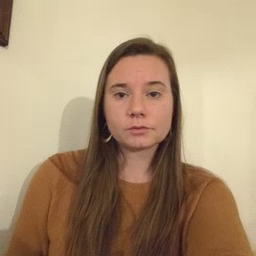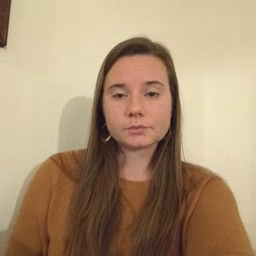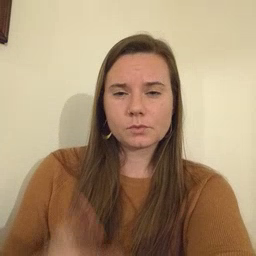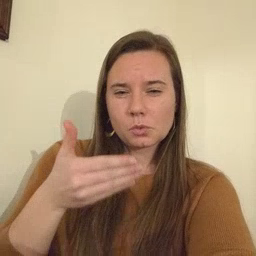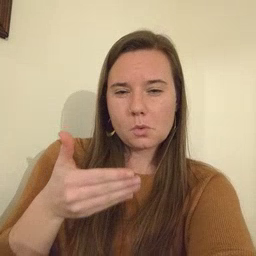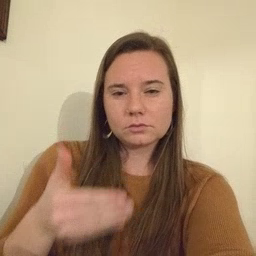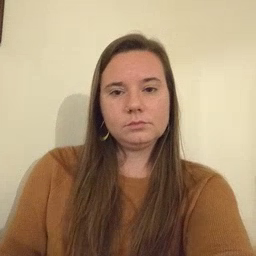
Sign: close